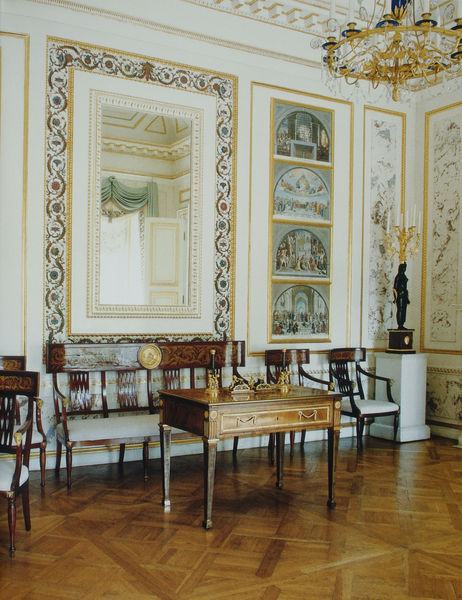
Titel: Neues Kabinett
Künstler: Charles Cameron
Standort: St. Petersburg
Institution: Schloss Pawlowsk
Schlagwörter: blau, fuß, gemälde, mann, weiß, braun, fenster, hell, holz, lampe, licht, raum, schmuck, schwarz, stuhl, stühle, tisch, zimmer, schloss, malerei, muster, ornament, regal, wand, architektur, barock, mensch, rahmen, sockel, stein, bild, innenraum, möbel, spiegel, tischbein, vorhang, spiegelung, boden, figur, gold, interieur, sessel, stoff, stoffe, decke, klassizismus, skulptur, statue, farbig, bilder, schreibtisch, armlehne, ecke, lehne, fußboden, parkett, mauer, farbe, formen, tag, bank, dielen, saal, kissen, jugendstil, polster, diele, glanz, verzierung, wandmalerei, kerze, schublade, glänzend, kerzen, kronleuchter, leuchter, lüster, stuck, parkettboden, bronze, plastik, plinthe, edel, gestalt, foto, fotografie, photographie, wände, messing, gewölbe, vergoldet, palast, tageslicht, form, statuette, stift, bänke, fries, wappen, biedermeier, kerzenständer, utensilien, kerzenleuchter, armlehnen, residenz, fresken, mobiliar, fresko, kabinett, basis, sekretär, borde, emblem, ornamentik, mahagoni, nussbaum, geschnitzt, kirsch, laminat, mamor, pompeii, sitzgelegenheiten, eckansicht, malereien, schreibutensilien, versammlungsraum, parket, schreibzimmer, dile, fischgrat, rech, sizen, speigel